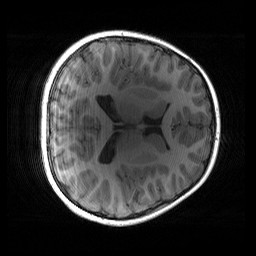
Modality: T1w
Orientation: axial
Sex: female
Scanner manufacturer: siemens
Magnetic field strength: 3 T
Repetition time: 1.9 s
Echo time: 0.00243 s